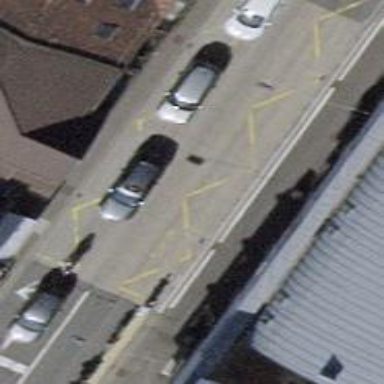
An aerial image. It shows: Bus stop for trolleybuses with designated stop position for public transport.